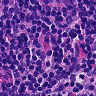
Metastatic tissue present: no